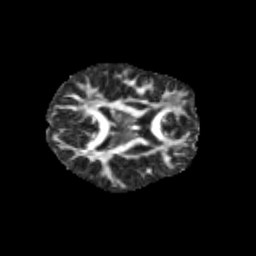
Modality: FA
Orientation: axial
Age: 11
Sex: male
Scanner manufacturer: siemens
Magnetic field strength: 3 T
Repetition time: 3.8 s
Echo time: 0.07 s